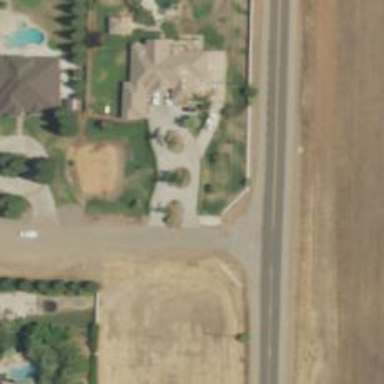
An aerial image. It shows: Driveway.